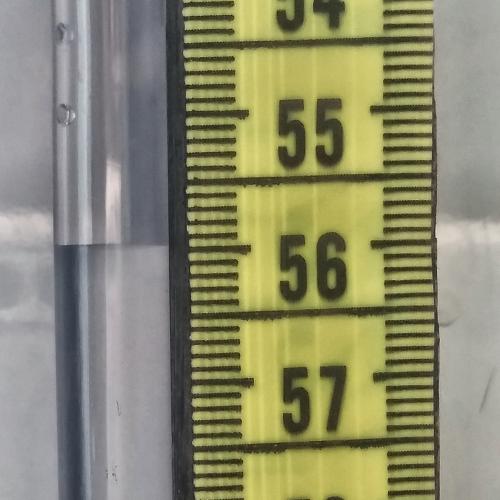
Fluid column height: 56.0 cm